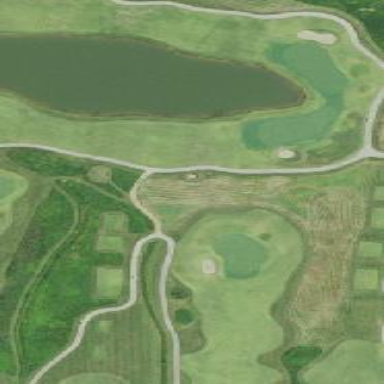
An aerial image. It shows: Rough grassy area used for golf.